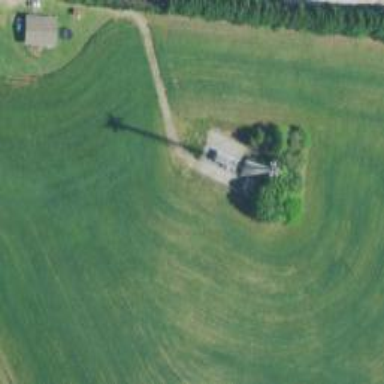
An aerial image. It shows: Man-made mast used for communication purposes.